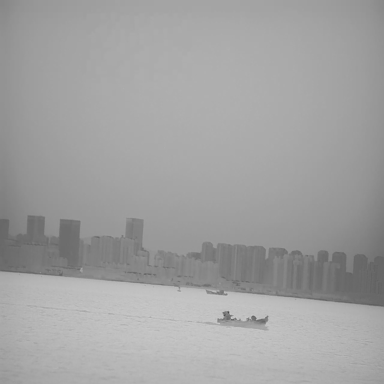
There are three bulk_carriers in the infrared image.